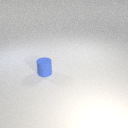
small blue rubber cylinder